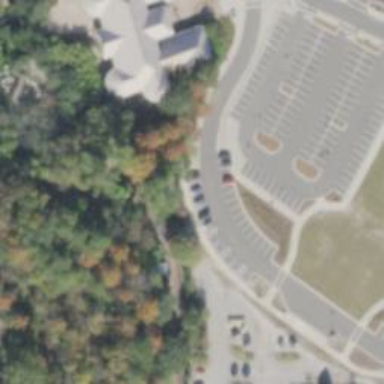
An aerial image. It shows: Paved parking area.